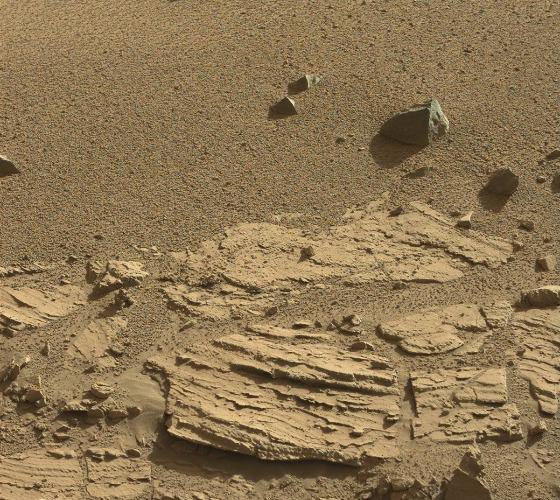
Terrain classes present: Bedrock, Gravel / Sand / Soil, Rock, Shadow